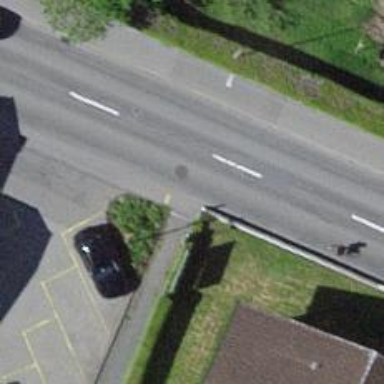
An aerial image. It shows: Bus stop with platform for public transport.